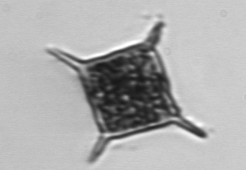
Label: Dictyocha